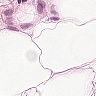
Metastatic tissue present: no